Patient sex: F
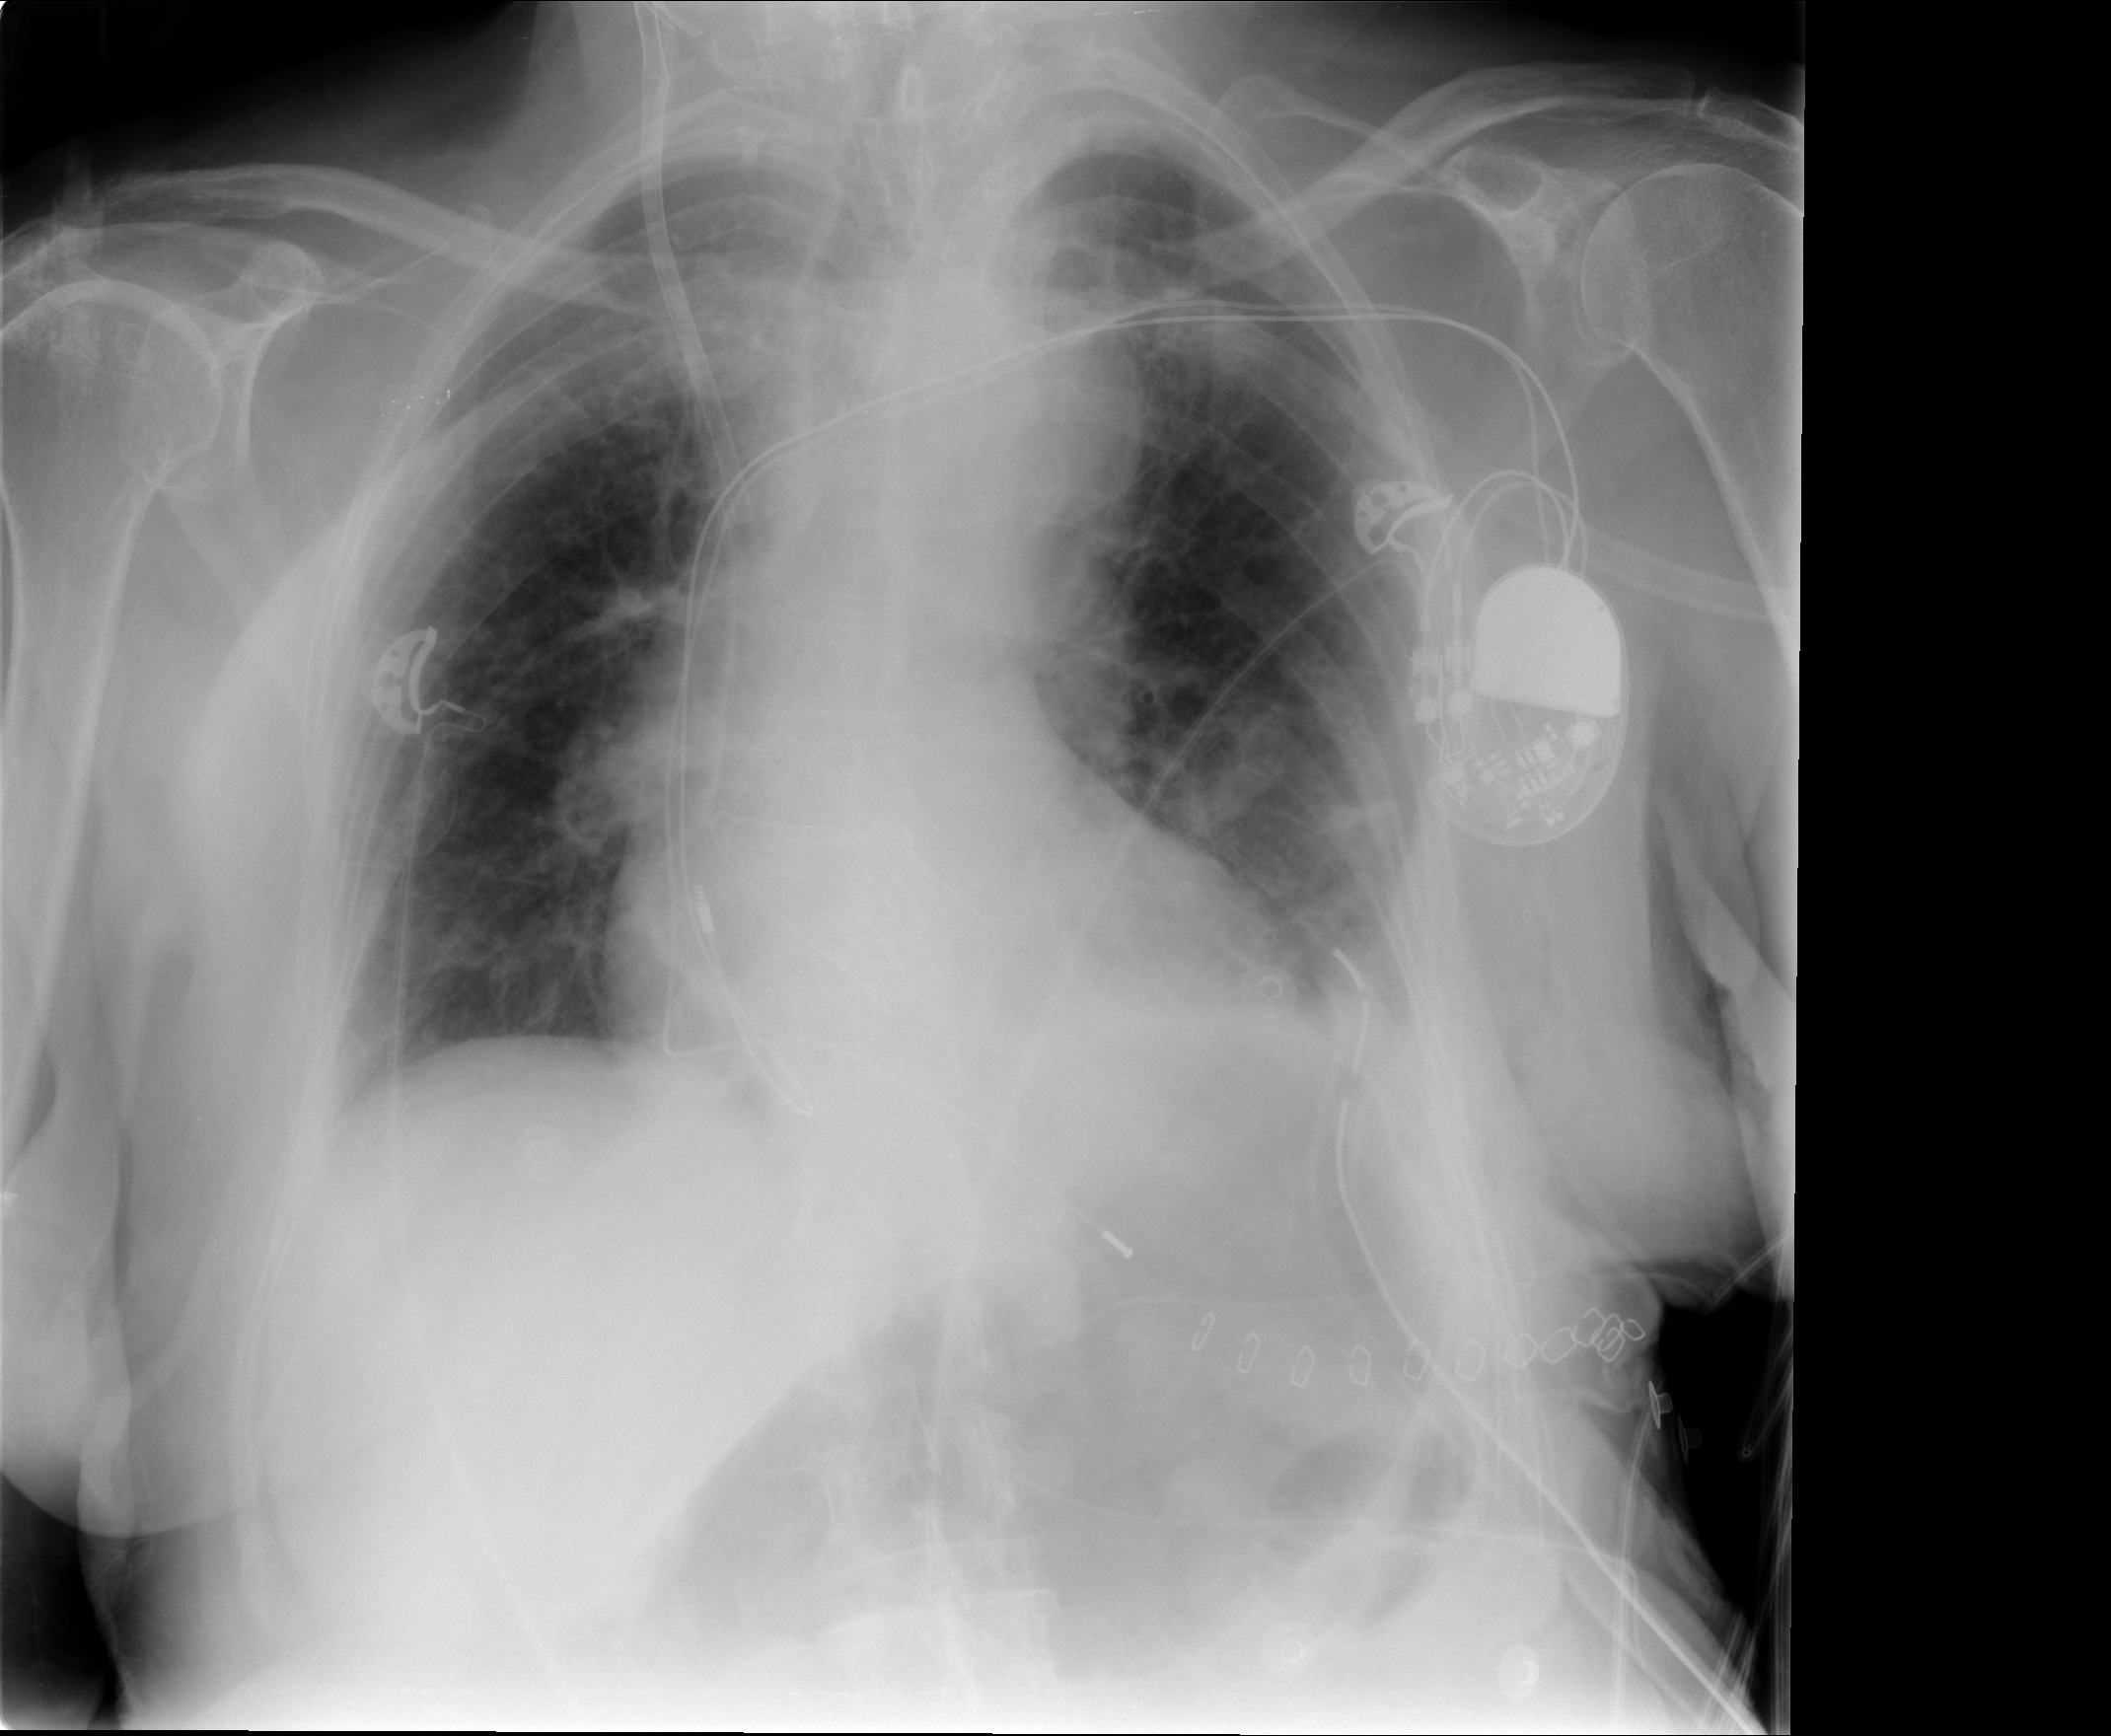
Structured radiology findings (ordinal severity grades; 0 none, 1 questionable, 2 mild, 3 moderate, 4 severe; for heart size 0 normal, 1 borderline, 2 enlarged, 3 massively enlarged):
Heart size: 0
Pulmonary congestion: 0
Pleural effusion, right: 0
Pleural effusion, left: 2
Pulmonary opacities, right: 0
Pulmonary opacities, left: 0
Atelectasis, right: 0
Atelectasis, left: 2